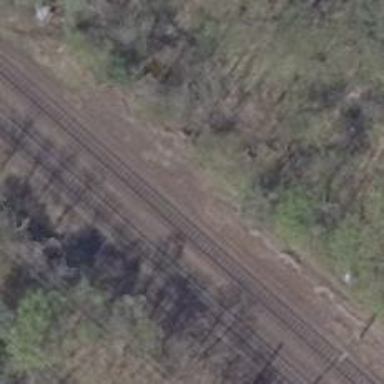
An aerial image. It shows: Abandoned railway siding.